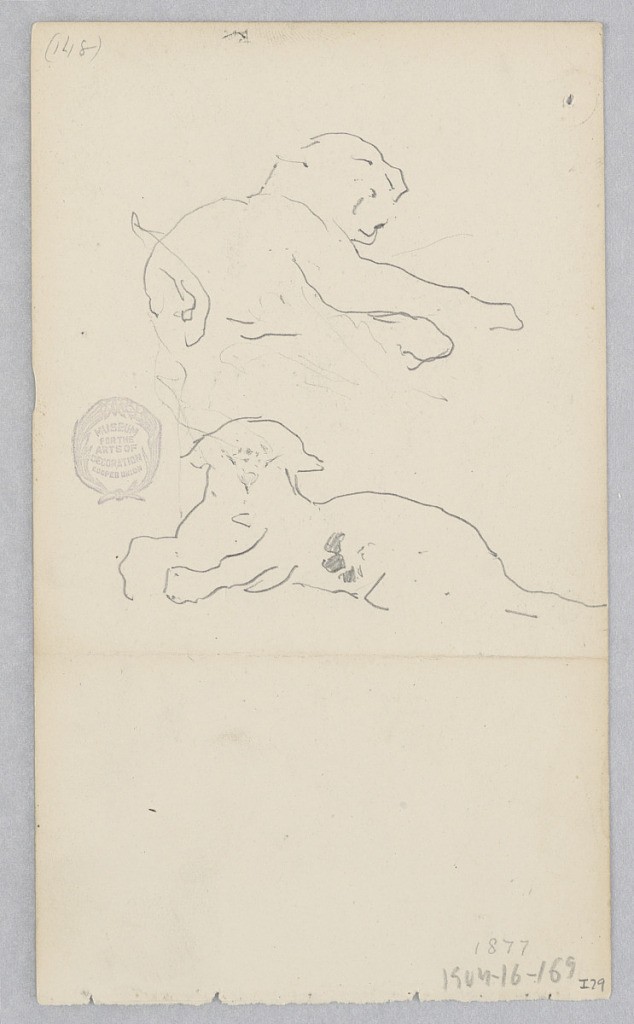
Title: Dog
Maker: Robert Frederick Blum, American, 1857–1903
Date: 1877
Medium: Graphite on wove paper
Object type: Drawing
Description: Two sketches of a dog lying down.